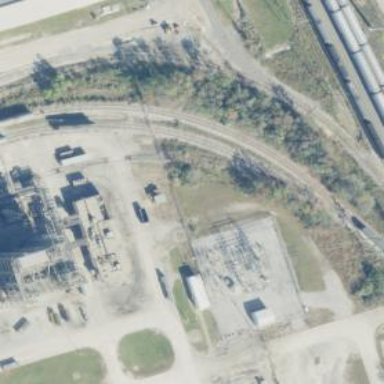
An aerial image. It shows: Rail spur service.